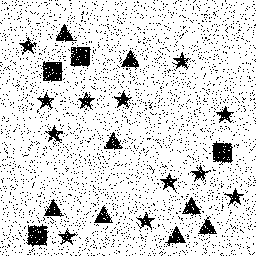
Squares: 4
Triangles: 8
Stars: 12
Total shapes: 24